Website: apple
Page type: customer-info-address
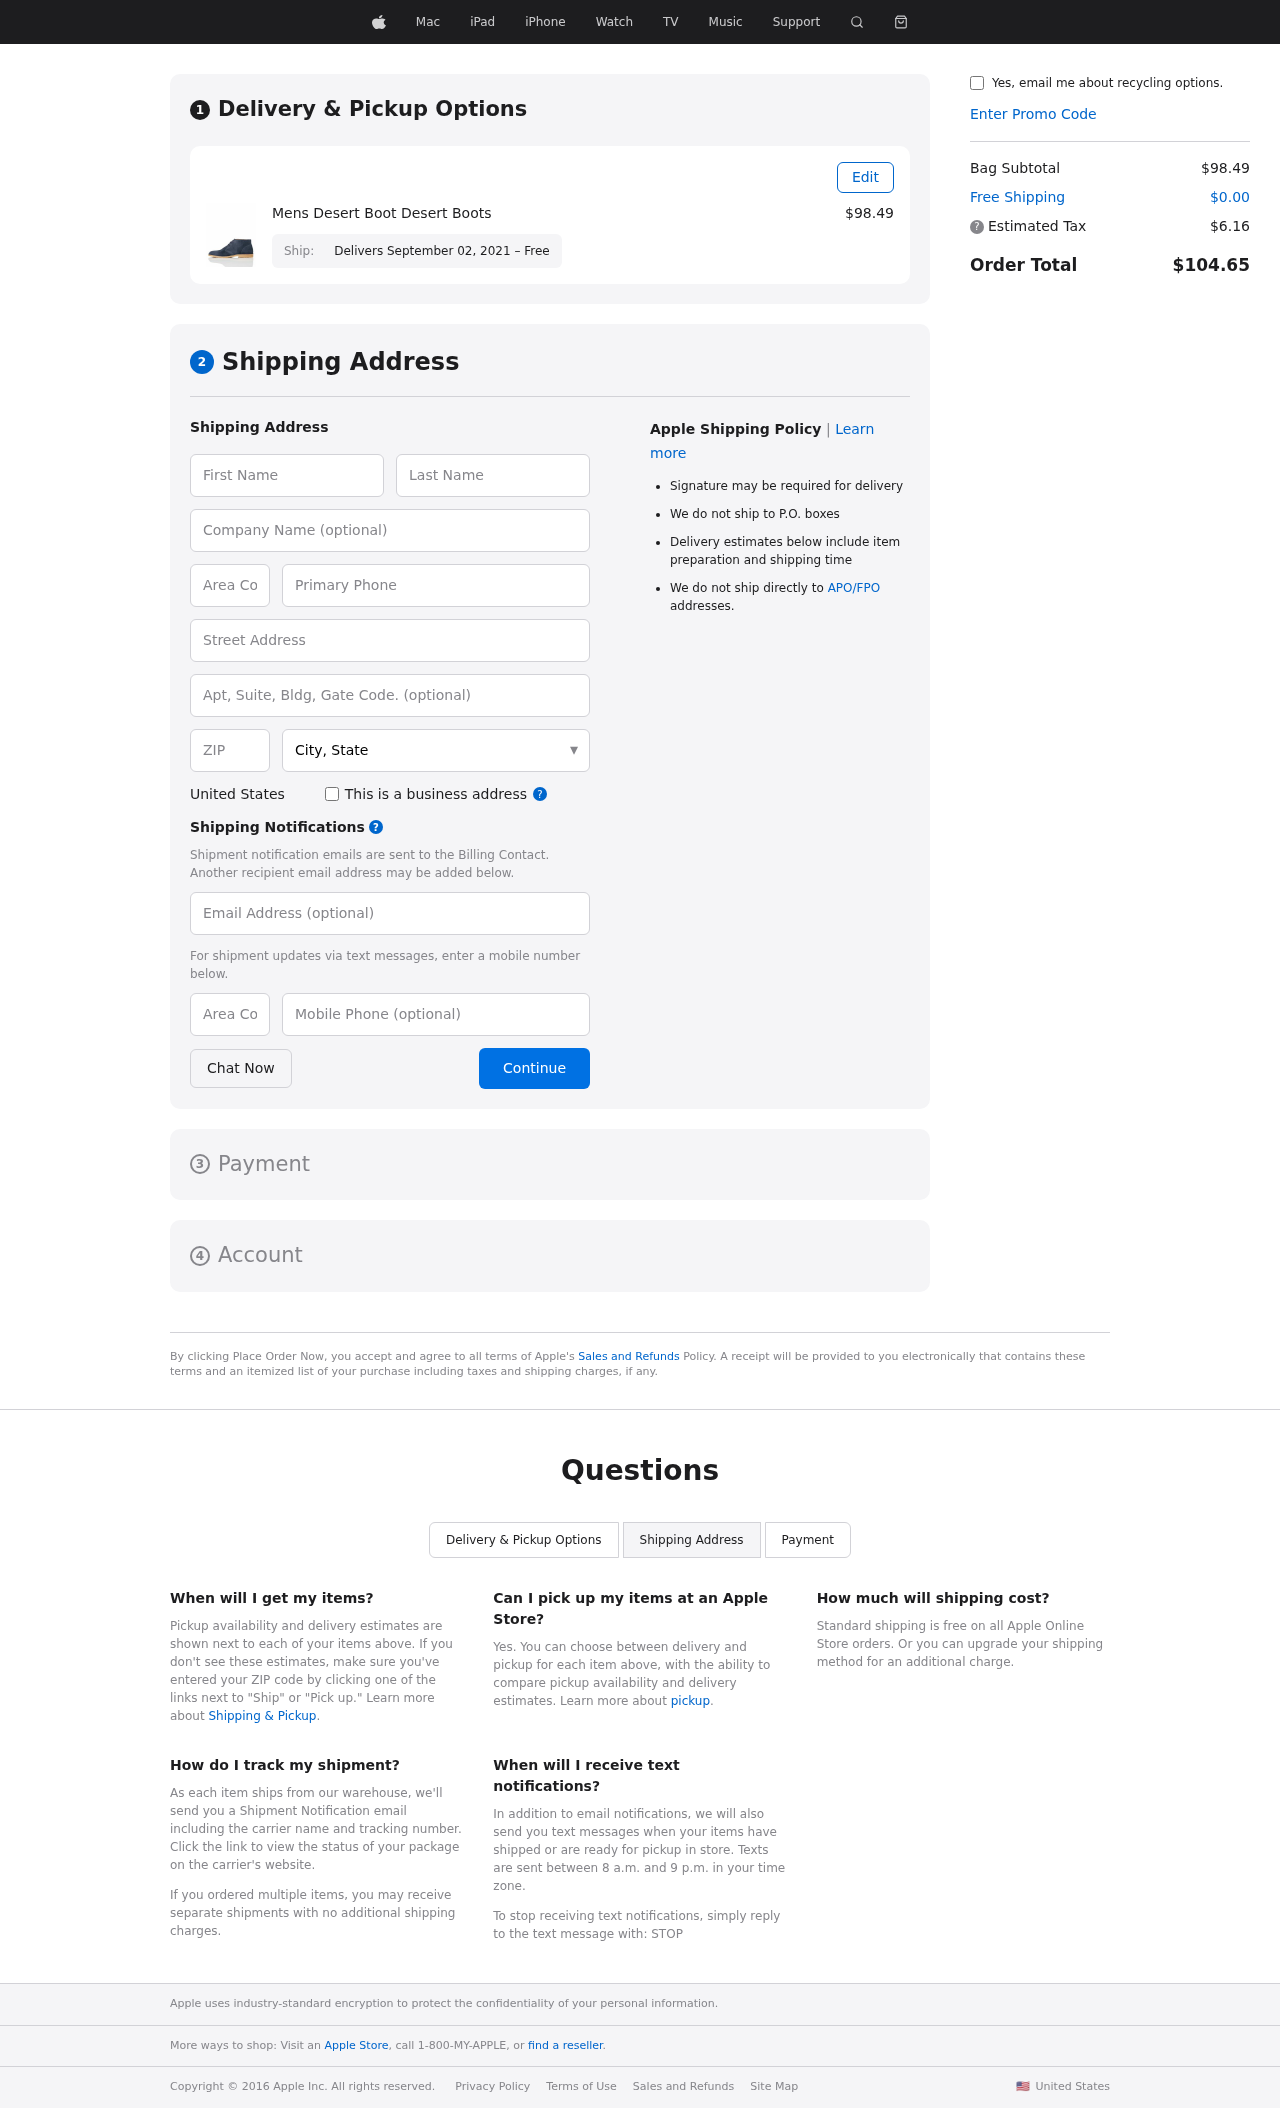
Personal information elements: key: PII_CITY_STATE
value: West Ashleyberg, NM
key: PII_COMPANY
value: Welch-Taylor
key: PII_COUNTRY
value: United States
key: PII_EMAIL
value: josephelliott@hotmail.com
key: PII_FIRSTNAME
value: Joseph
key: PII_LASTNAME
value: Elliott
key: PII_PHONE
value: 4719731167
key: PII_PHONE_ALT
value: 7248391114
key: PII_PHONE_ALT_AREA
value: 724
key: PII_PHONE_AREA
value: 471
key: PII_POSTCODE
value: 28214
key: PII_STREET
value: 344 Kent Pine
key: PII_STREET2
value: Suite 509
Product elements: key: PRODUCT1_NAME
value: Mens Desert Boot Desert Boots
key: PRODUCT1_PRICE
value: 98.49
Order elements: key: ORDER_DELIVERY_DATE
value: Delivers September 02, 2021 – Free
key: ORDER_SUBTOTAL
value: $98.49
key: ORDER_SHIPPING_COST
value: $0.00
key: ORDER_TAX
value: $6.16
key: ORDER_TOTAL
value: $104.65